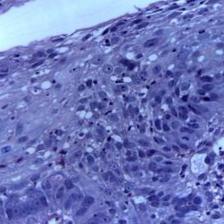
Diagnosis: OSCC